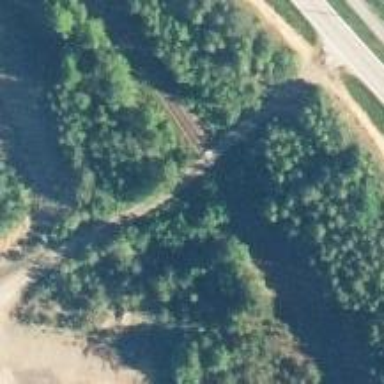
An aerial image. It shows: Uncontrolled level railway crossing with saltire marking.